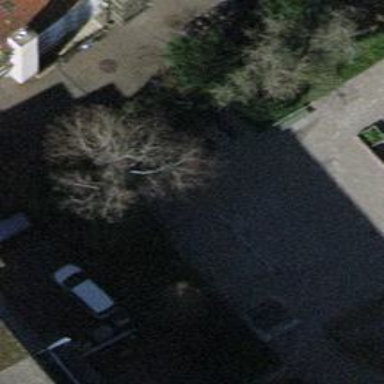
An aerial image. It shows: Playground with swings.